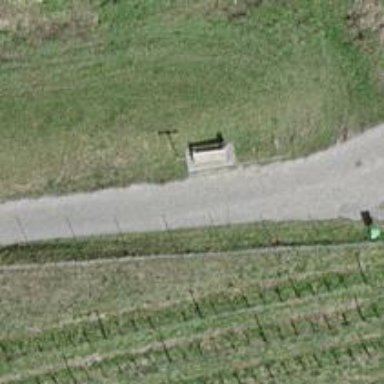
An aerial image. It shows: Bench.